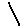
Label: line